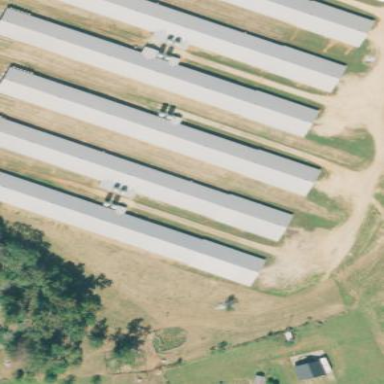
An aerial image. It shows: Poultry house.